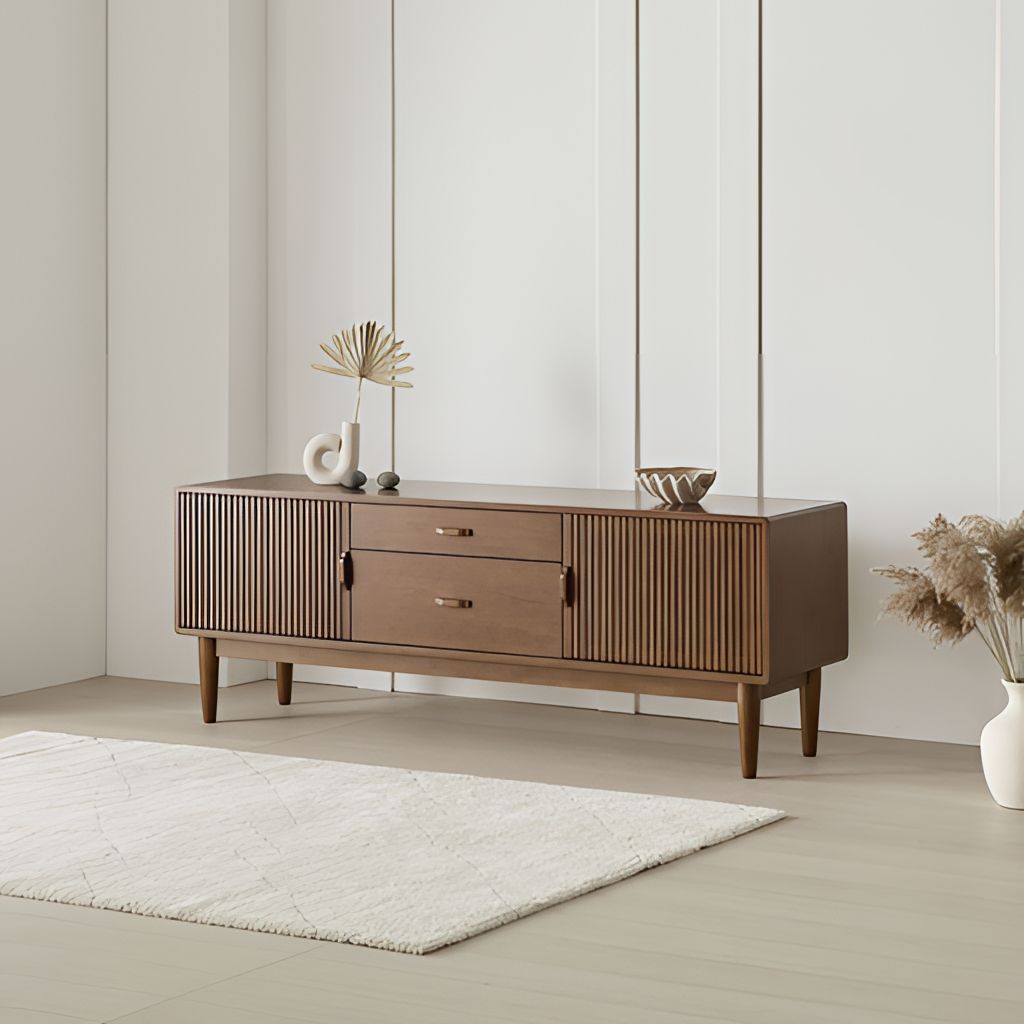
living room, wood sideboard, mid-century, beige wood flooring, with plank pattern, panel wallpaper, with vertical striped pattern